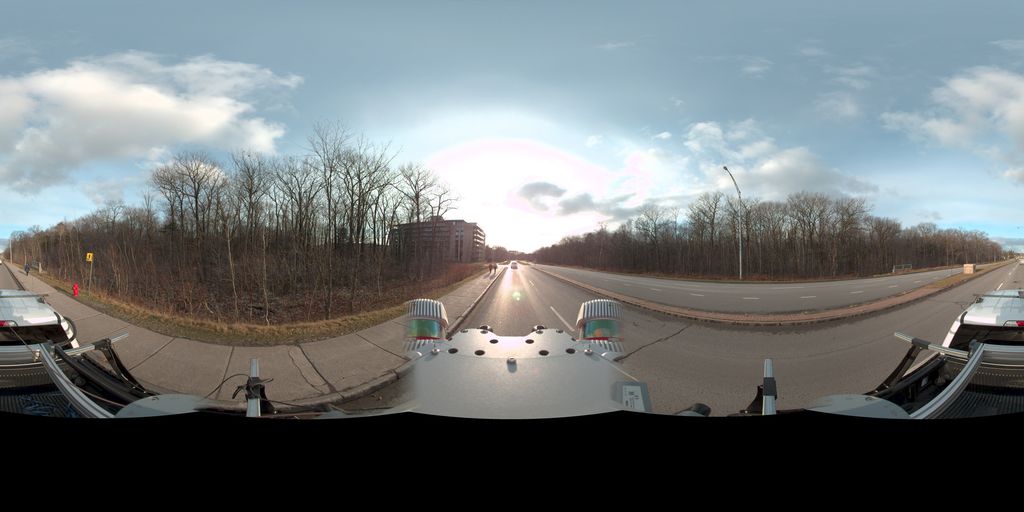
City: quebec_city